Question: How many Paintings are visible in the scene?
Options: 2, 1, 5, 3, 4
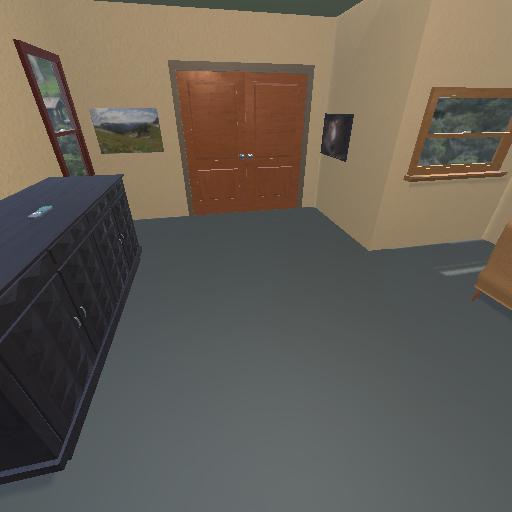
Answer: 2